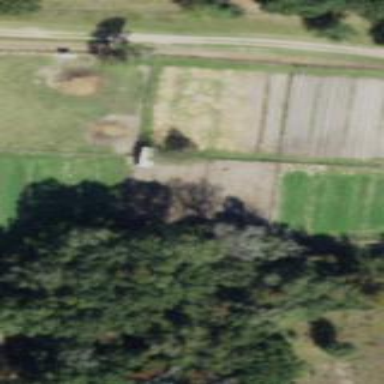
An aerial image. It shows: Plant nursery cultivating trees.